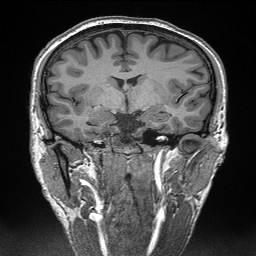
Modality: T1w
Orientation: sagittal
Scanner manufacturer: siemens
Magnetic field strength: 3 T
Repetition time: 2.3 s
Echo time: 0.00298 s